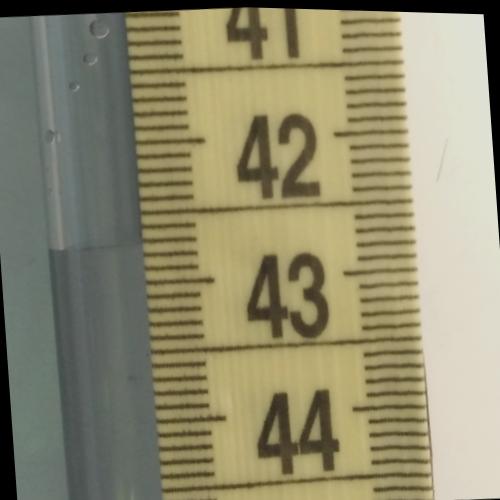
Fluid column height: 42.7 cm